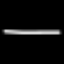
Label: line